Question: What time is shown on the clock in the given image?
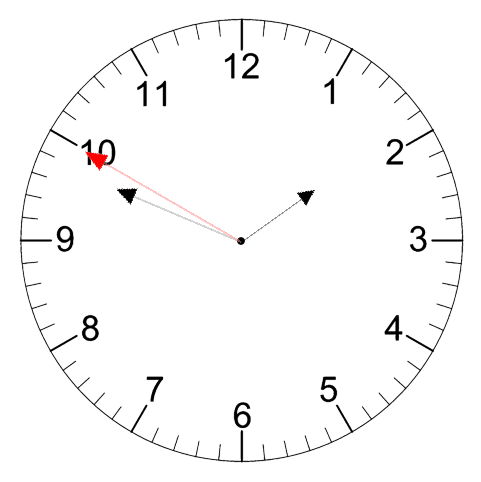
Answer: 01:48:50